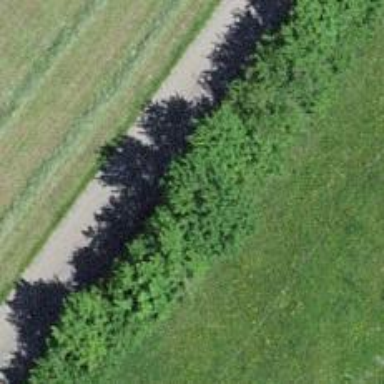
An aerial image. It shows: Hedge barrier.